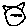
Label: cat